Question: I want to cut the number of decimals in the following contour plot. I do:
'''
[cc,hh] = contour(X,Y,Z,levels,'LineColor','k');hold on
texth = clabel(cc,hh,'FontSize',8);
'''
which gets me the first contour with long labels. Then in order to cut the decimals I do:
'''
for i = 1:size(texth); textstr=get(texth(i),'String'); textnum=str2double(textstr); textstrnew=sprintf('%0.0f', textnum) ; set(texth(i),'String',textstrnew); end
'''
And this gives the second plot. As you see, there is a wide gap between the label and the contour lines which looks awful. Any ideas how to solve this?

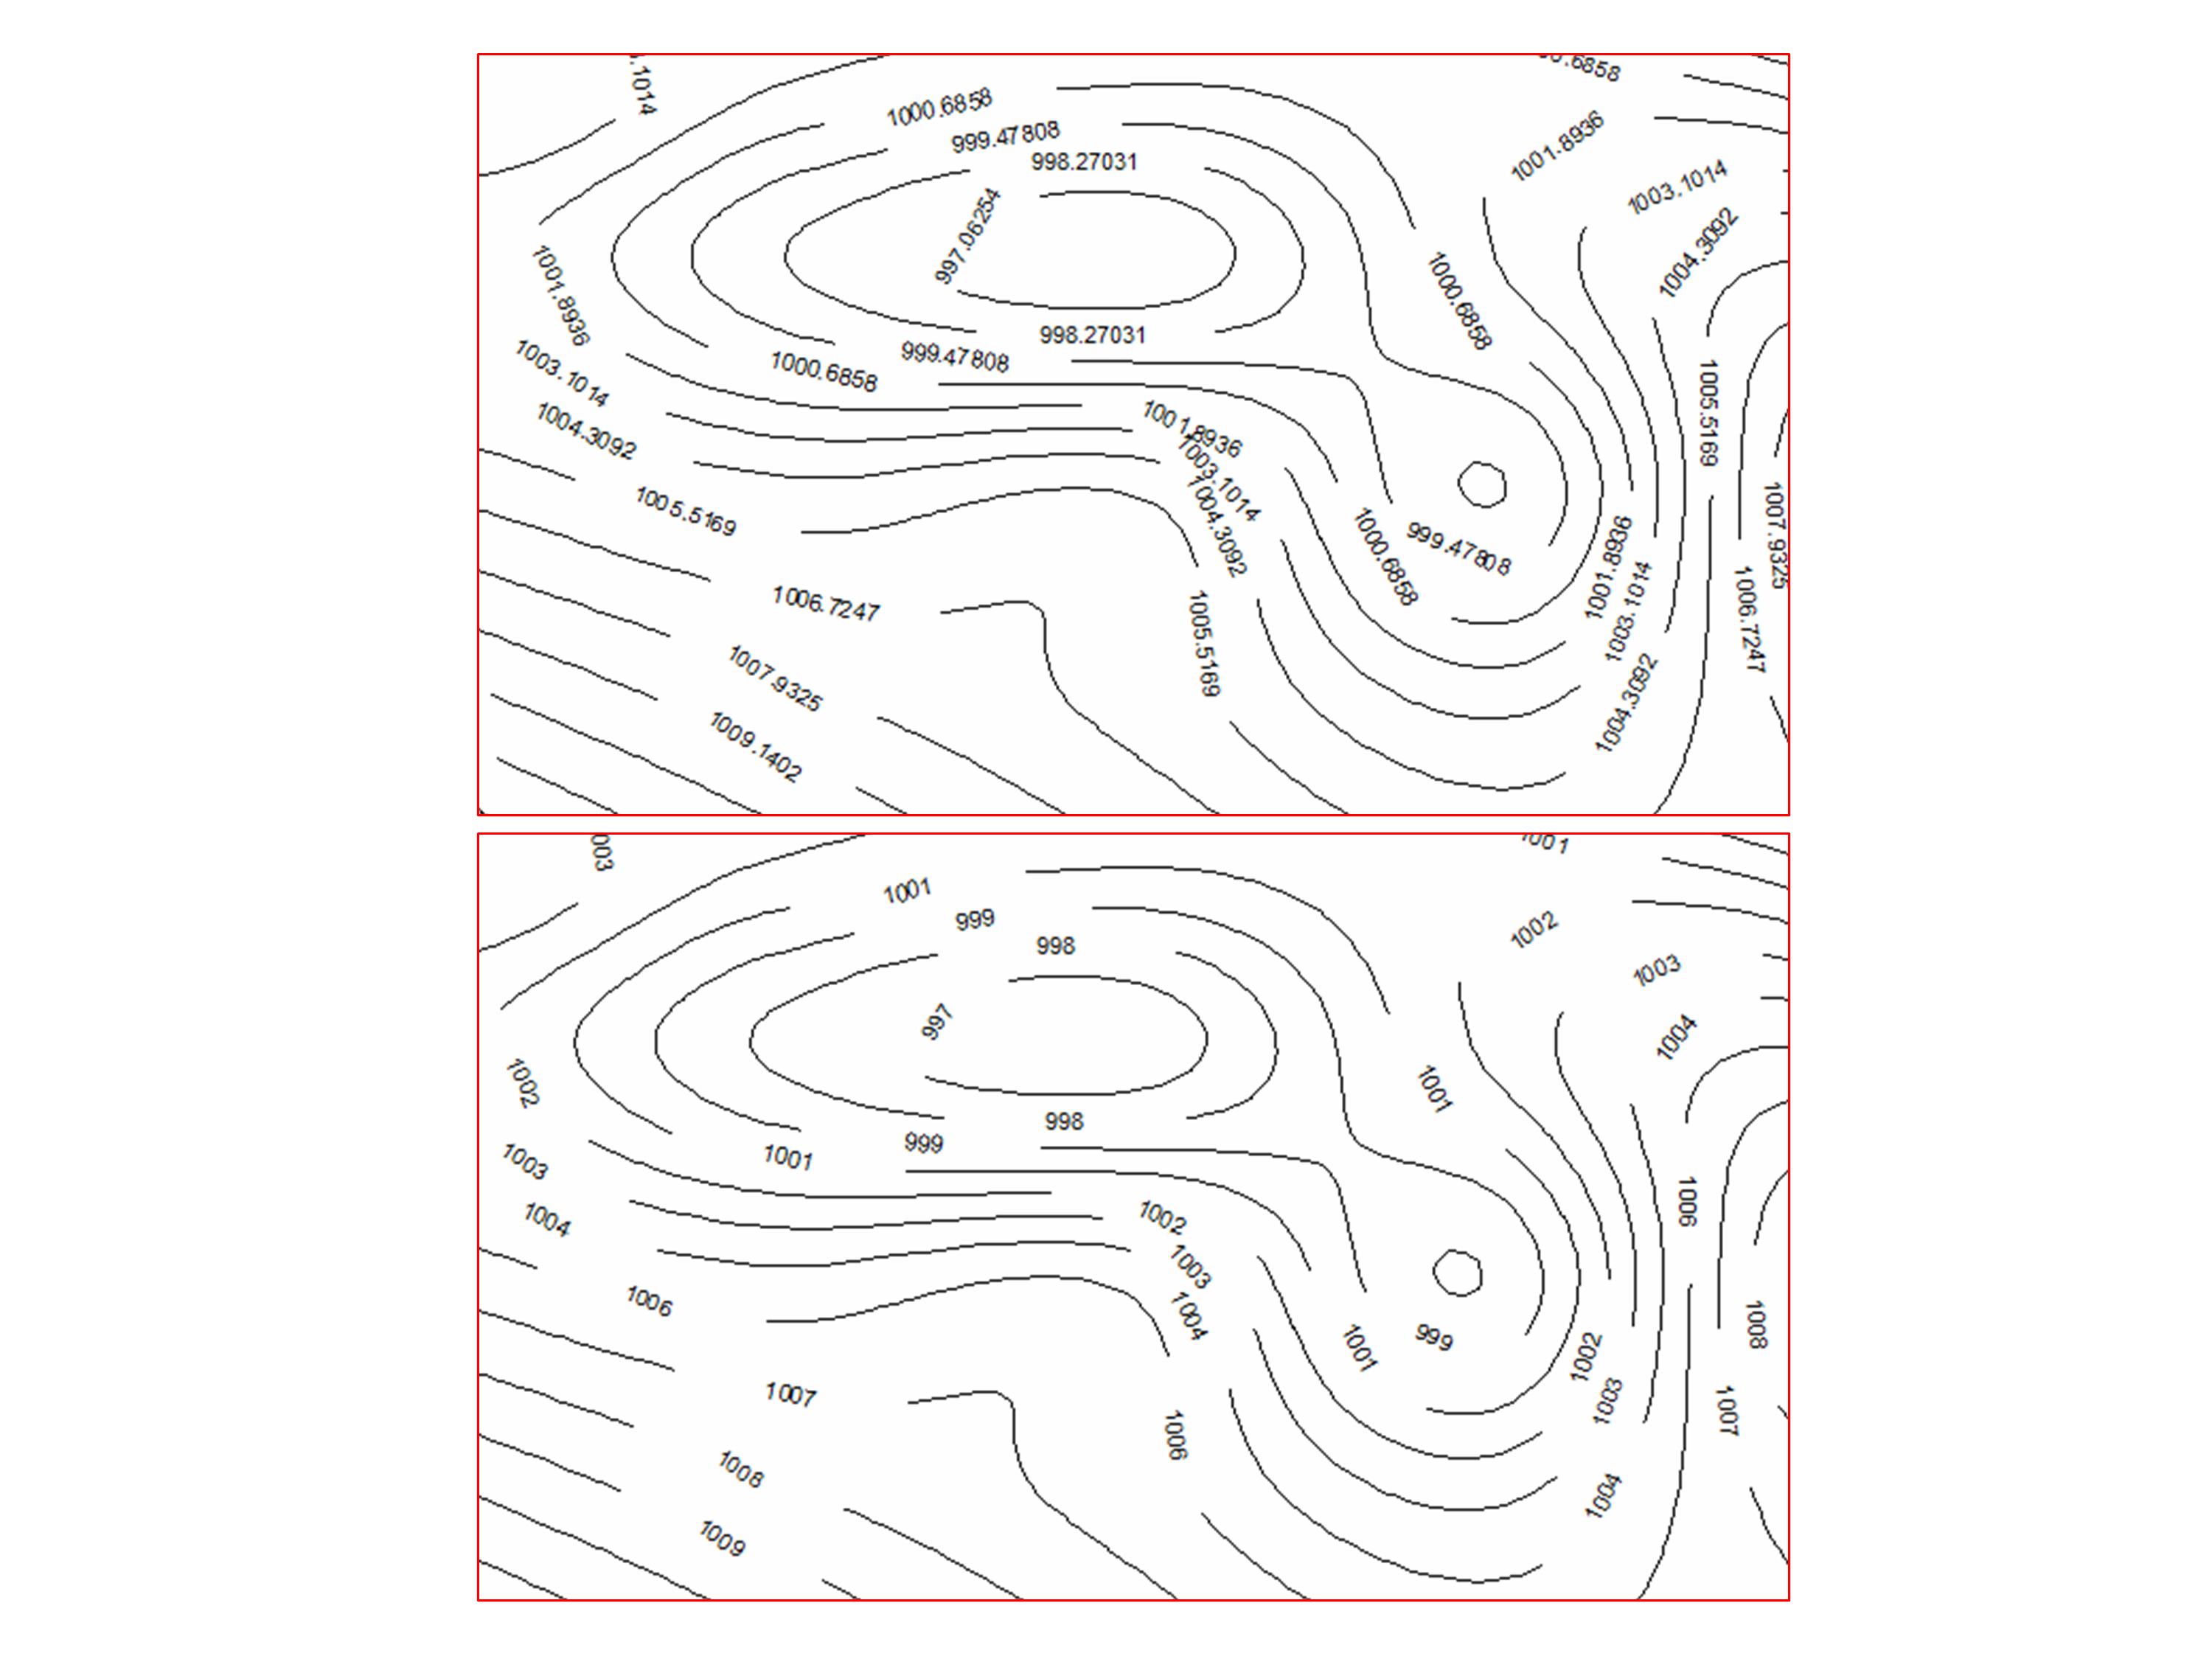
Answer: Instead of modifying the result, create a contour plot with the levels you want, so you don't need to cheat the data.
Define levels as e.g. 'levels=997:1010'
and then
'''
contour(X,Y,Z,levels,'LineColor','k','ShowText','on');
'''
Will create a contour plot with the text included and the levels being specifically the ones in the variable 'levels', in this case 997,998,999,...,1009,1010
If, as @David suggests, your levels variable already is a vector, then replace it by 'round(levels)' as himself suggested.